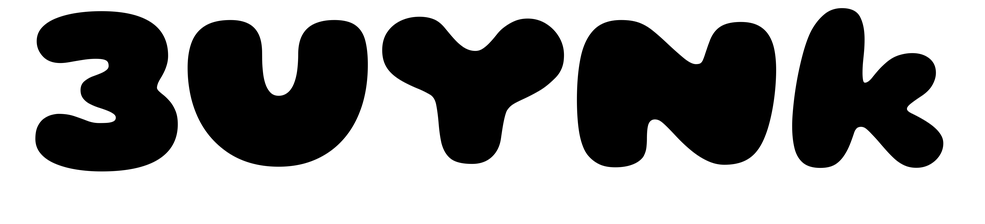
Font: Gluten_Black